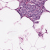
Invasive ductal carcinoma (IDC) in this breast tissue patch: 1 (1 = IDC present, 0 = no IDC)